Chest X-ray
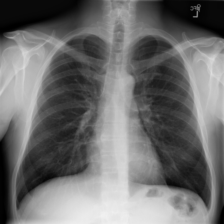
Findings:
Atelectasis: negative
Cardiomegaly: negative
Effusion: negative
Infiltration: negative
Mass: negative
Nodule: negative
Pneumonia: negative
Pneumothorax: negative
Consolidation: negative
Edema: negative
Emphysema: negative
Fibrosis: negative
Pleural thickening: negative
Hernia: negative